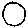
Label: moon